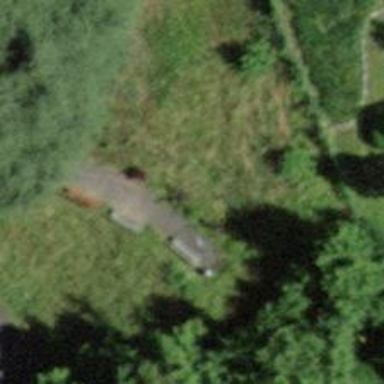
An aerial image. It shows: Bench for seating.